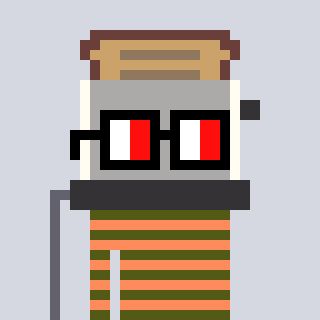
a pixel art character with square glasses with black frames and red eyes, a toaster-shaped head and a peachy-colored body on a cool background